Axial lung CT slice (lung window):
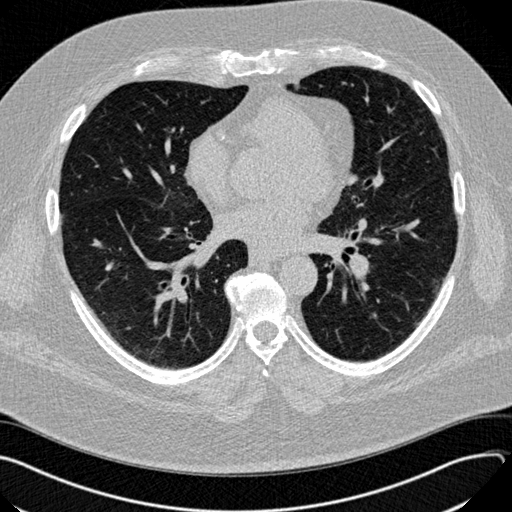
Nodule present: no